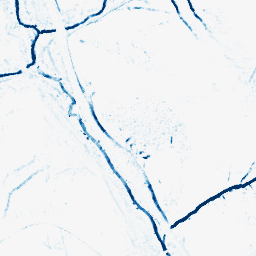
Category: morphological
Decomposition family: morphological_diamond
Decomposition parameters: operation: closing
radius: 3
Upsampling method: lanczos
Upsampling parameters: scale: 2
Upsampling scale: 2